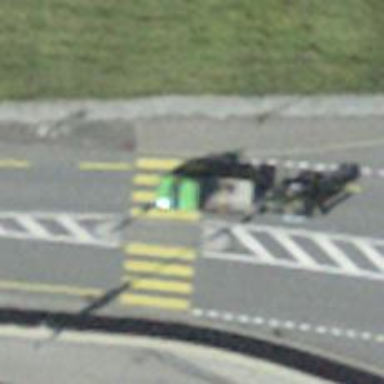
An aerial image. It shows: Footway with zebra crossing.